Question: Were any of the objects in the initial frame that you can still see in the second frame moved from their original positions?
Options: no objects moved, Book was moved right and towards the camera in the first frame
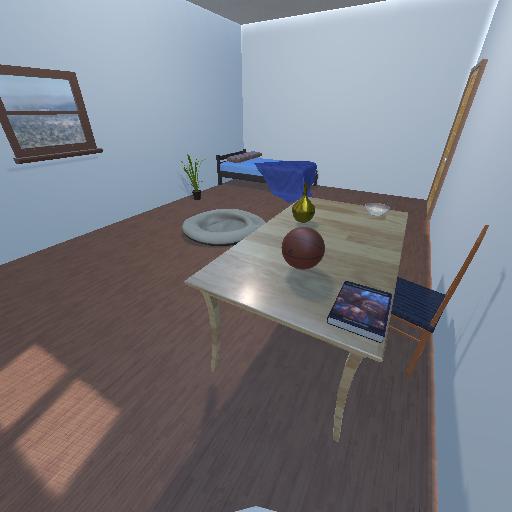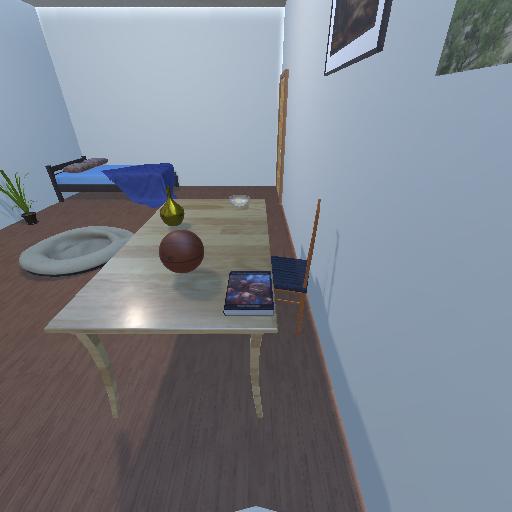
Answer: no objects moved